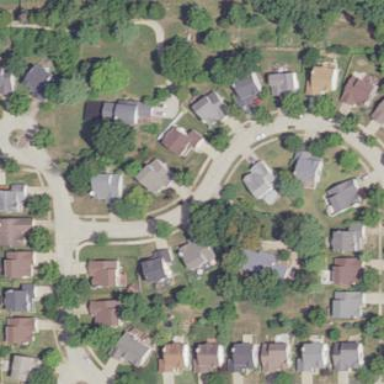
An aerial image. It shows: Residential area consisting of single-family homes.